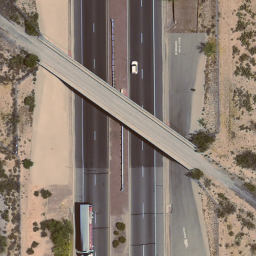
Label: intersection